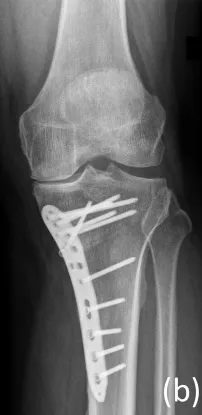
Radiograph on postoperative day 2 after implant exchange and osteosynthesis by a silver-coated plate fixator.
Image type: radiology (x_ray)